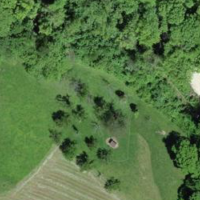
EUNIS habitat code: 25
Species observed at this site:
Lathyrus vernus